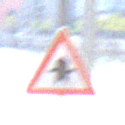
Verkehrszeichen: Vorfahrt
Umgebung: Outdoor, Urban
Tageszeit: MorningAfternoon
Wetter: PartlyCloudy
Licht: Natural
Jahreszeit: NotSpecified
Kontrast: HighContrast